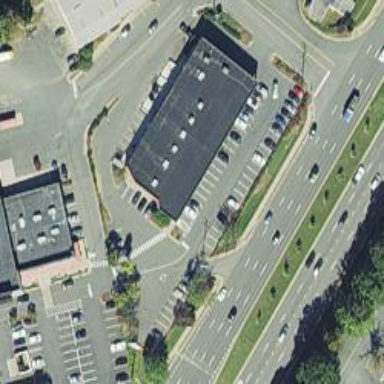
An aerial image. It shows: Retail building.